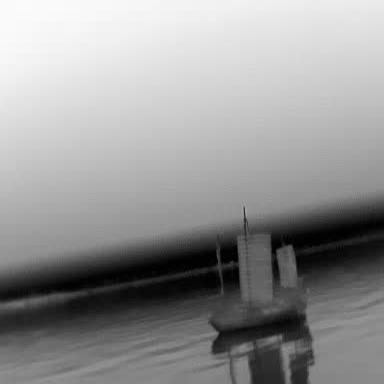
There is a sailboat in the infrared image.